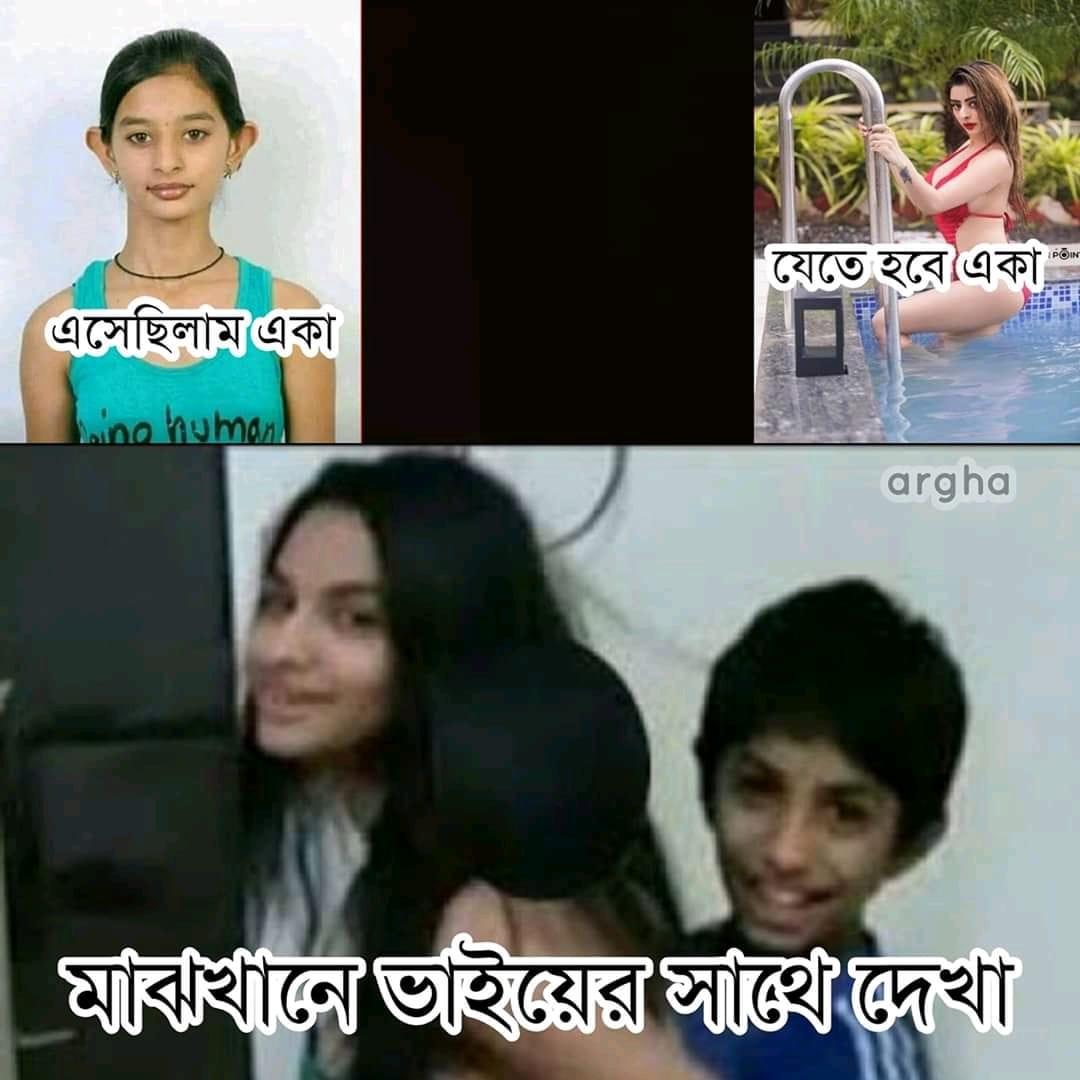
Caption: এসেছিলাম একা     যেতে হবে একা     মাঝখানে ভাইয়ের সাথে দেখা
Label: hate